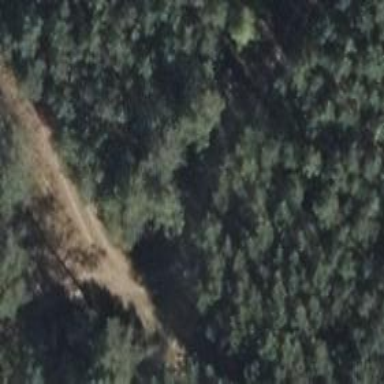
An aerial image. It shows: Dirt track road with grade 4 track type.